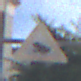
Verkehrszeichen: AmphibienwanderungRechts
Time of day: MorningAfternoon
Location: Outdoor (Urban)
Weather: PartlyCloudy
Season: NotSpecified
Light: Natural